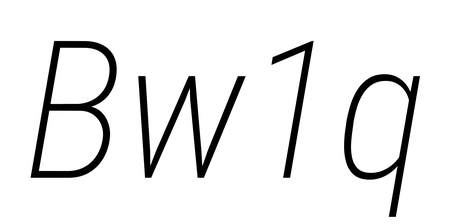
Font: Roboto-Italic_Condensed_ExtraLight_Italic